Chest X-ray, AP view. Patient: 21 years old, sex F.
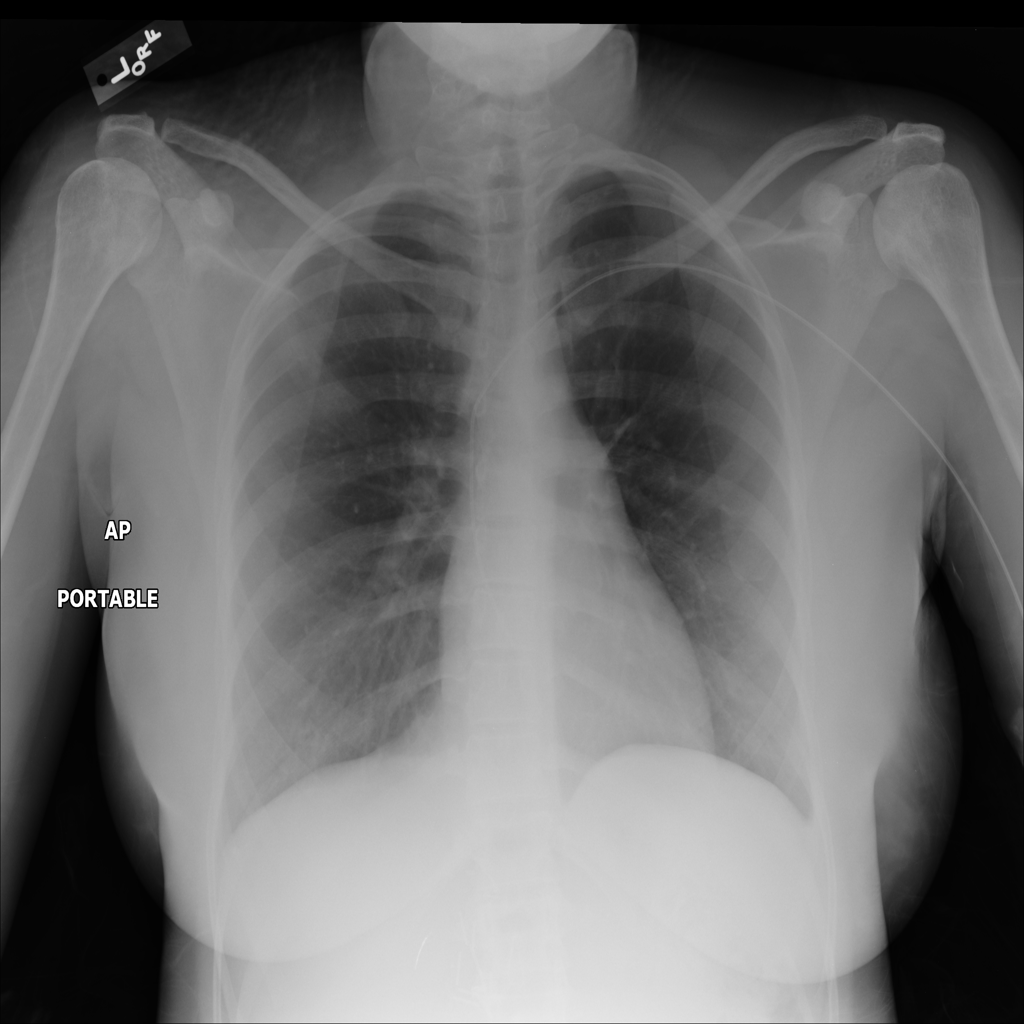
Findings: No Finding